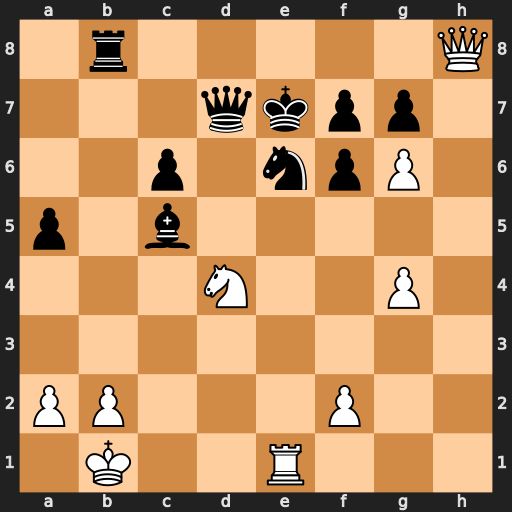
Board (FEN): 1r5Q/3qkpp1/2p1npP1/p1b5/3N2P1/8/PP3P2/1K2R3
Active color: w
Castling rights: -
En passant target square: -
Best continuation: Nf5#